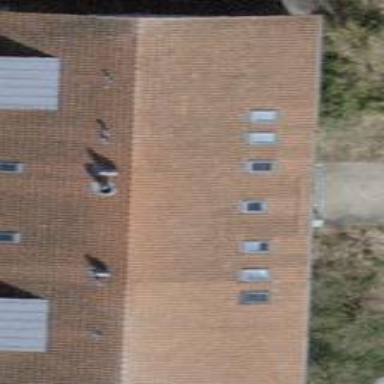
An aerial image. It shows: Building with tile roof.